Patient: sex M, age 68
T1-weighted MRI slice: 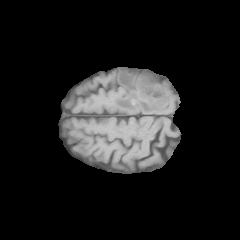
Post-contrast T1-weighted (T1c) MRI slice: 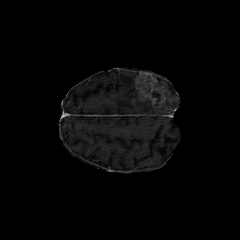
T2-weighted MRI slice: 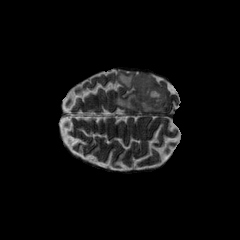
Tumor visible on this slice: yes
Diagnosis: Glioblastoma, IDH-wildtype
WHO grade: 4